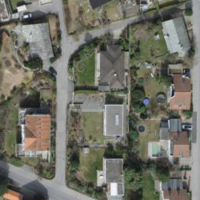
EUNIS habitat code: 55
Species observed at this site:
Lasiocampa quercus